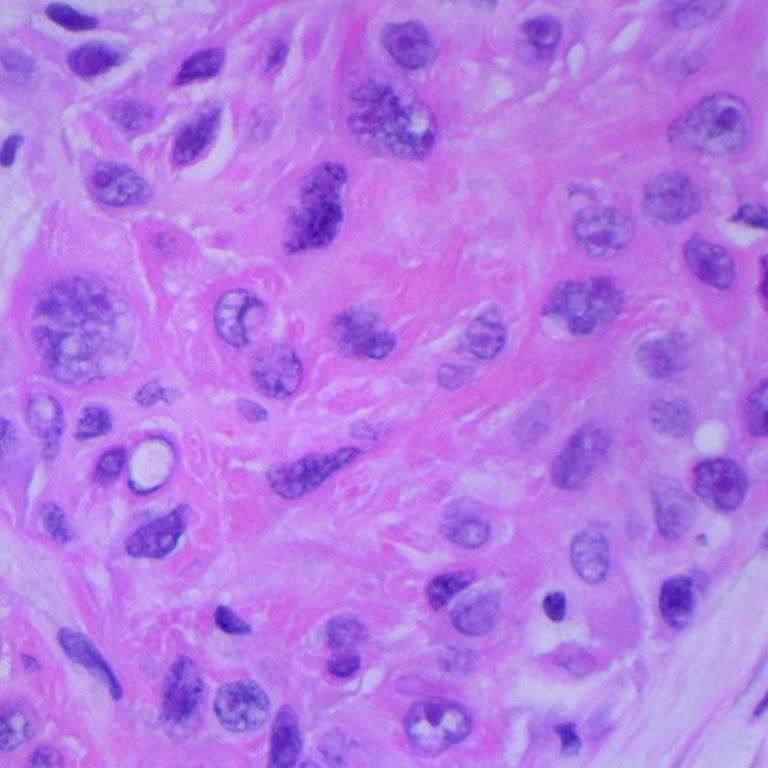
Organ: lung
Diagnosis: squamous carcinomas